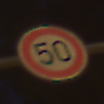
Verkehrszeichen: Geschwindigkeit50
Umgebung: Outdoor, Urban
Tageszeit: Night
Wetter: Clear
Licht: Artificial
Jahreszeit: NotSpecified
Kontrast: HighContrast